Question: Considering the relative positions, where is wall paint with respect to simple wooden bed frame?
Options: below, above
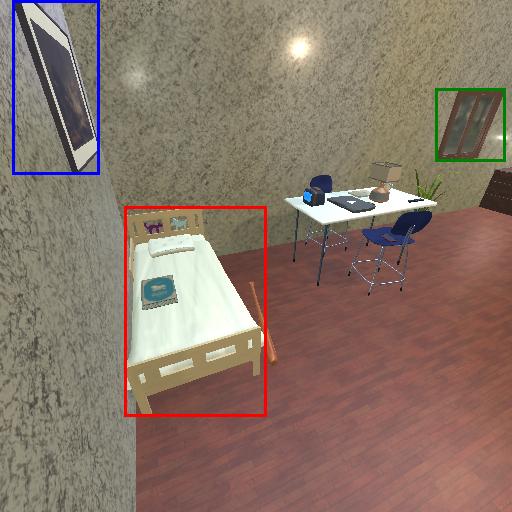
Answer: below